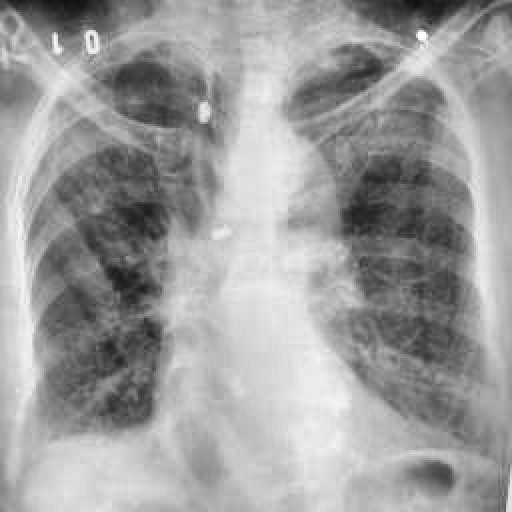
Finding: TUBERCULOSIS